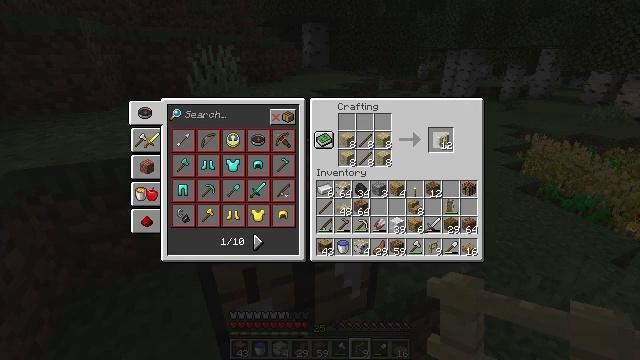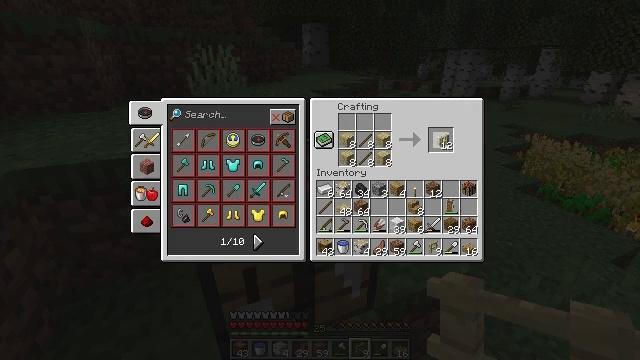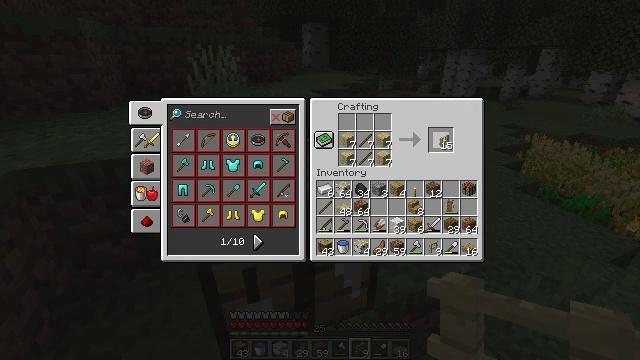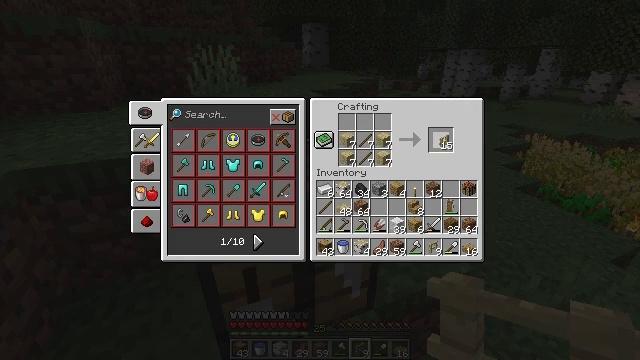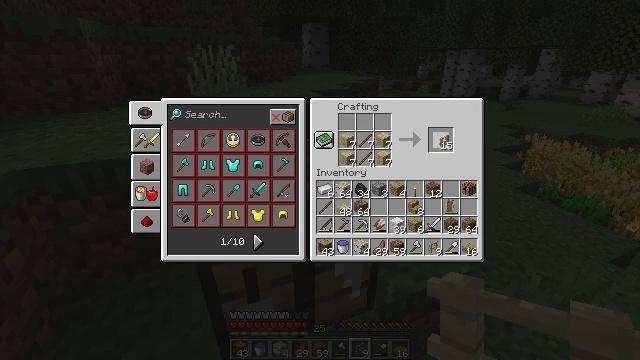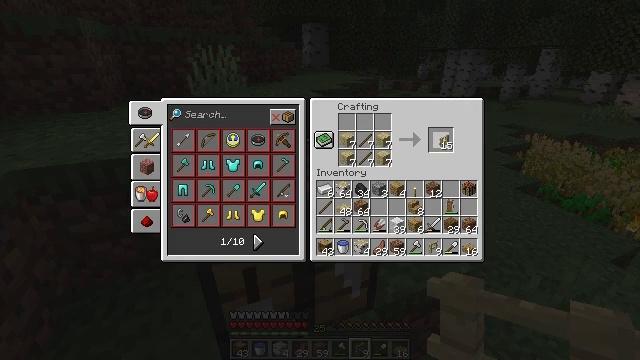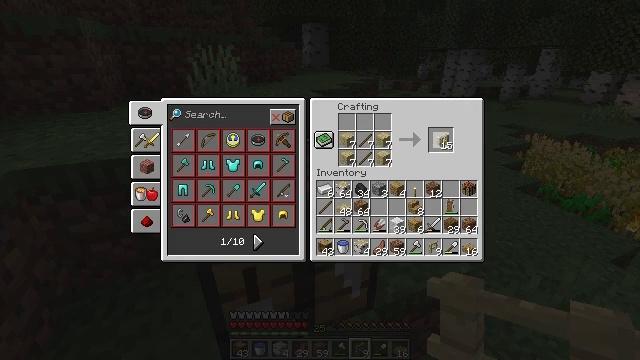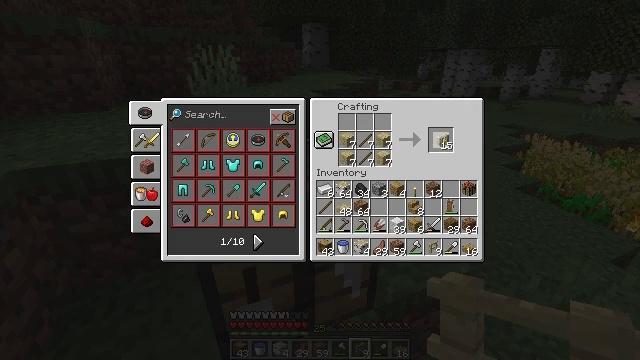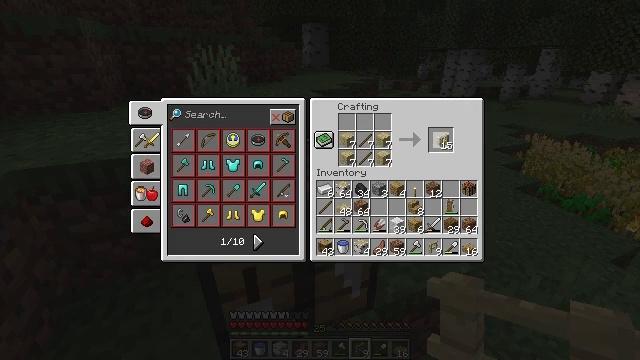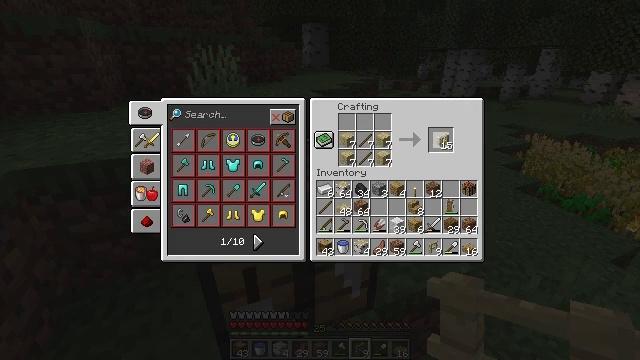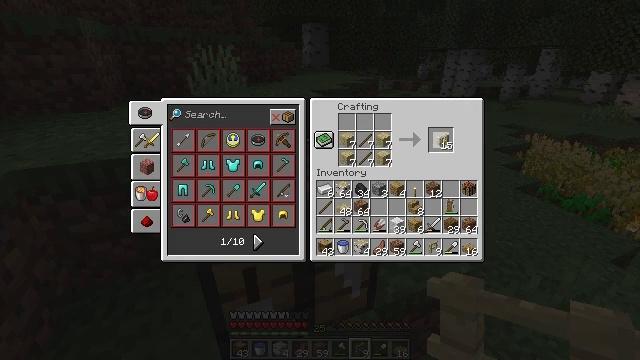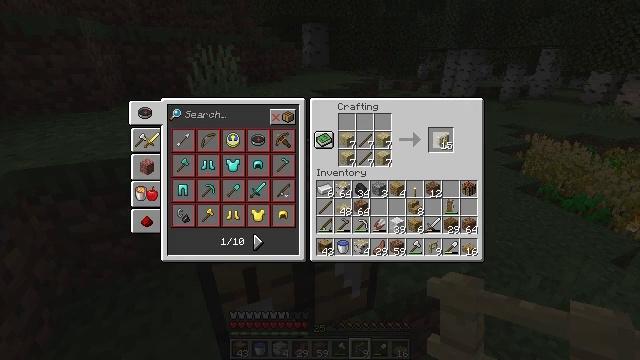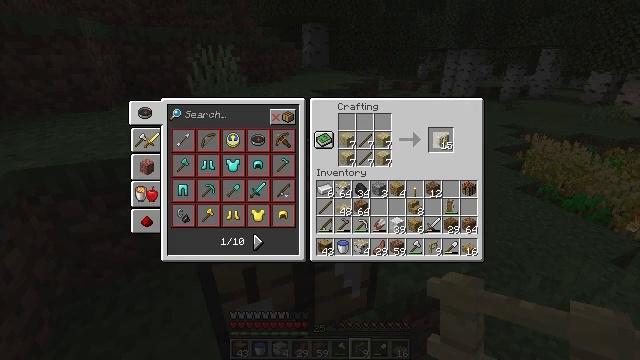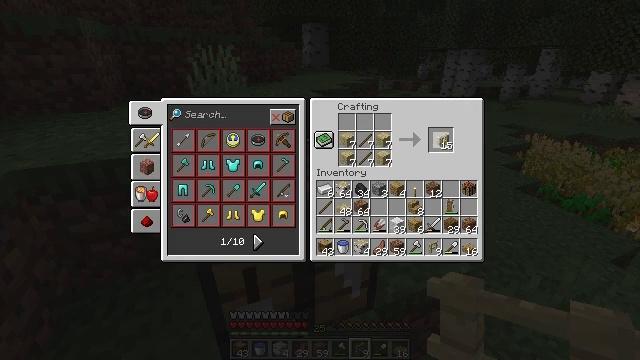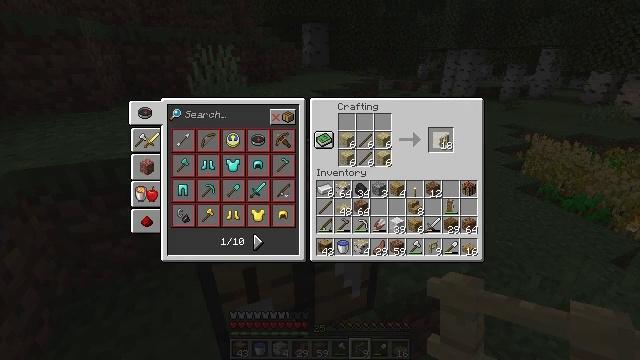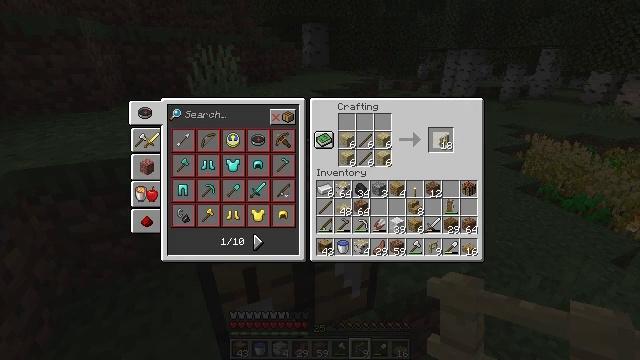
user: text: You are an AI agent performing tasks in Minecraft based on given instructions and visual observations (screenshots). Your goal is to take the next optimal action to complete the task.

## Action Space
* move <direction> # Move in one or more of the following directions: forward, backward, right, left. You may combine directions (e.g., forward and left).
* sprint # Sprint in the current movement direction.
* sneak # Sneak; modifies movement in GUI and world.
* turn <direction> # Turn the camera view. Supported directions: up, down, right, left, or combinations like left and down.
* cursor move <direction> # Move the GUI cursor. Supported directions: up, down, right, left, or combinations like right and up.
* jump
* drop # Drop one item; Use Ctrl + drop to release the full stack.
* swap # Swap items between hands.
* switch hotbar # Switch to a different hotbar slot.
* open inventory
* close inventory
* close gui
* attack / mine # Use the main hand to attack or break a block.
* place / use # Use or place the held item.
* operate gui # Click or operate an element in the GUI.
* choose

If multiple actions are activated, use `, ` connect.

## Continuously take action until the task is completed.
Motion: motion action
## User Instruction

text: Use birch planks and sticks to craft a birch fence.
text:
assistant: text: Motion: operate gui
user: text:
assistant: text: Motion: no_op
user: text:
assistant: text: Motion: no_op
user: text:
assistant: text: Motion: no_op
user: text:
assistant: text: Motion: no_op
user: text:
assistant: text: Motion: no_op
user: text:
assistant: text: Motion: no_op
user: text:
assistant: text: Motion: no_op
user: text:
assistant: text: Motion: no_op
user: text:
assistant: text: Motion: no_op
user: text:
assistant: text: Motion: no_op
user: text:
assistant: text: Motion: operate gui
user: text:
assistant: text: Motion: operate gui
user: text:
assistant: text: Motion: no_op
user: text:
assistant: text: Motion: no_op
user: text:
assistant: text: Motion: no_op
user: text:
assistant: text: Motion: no_op
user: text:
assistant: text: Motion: no_op
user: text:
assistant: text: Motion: no_op